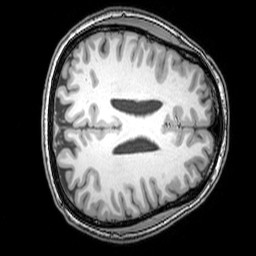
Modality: T1w
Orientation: axial
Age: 26
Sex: male
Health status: healthy
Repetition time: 0.081 s
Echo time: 0.037 s